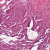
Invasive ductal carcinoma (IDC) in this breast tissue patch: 0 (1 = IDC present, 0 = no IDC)